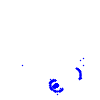
Particle: electron